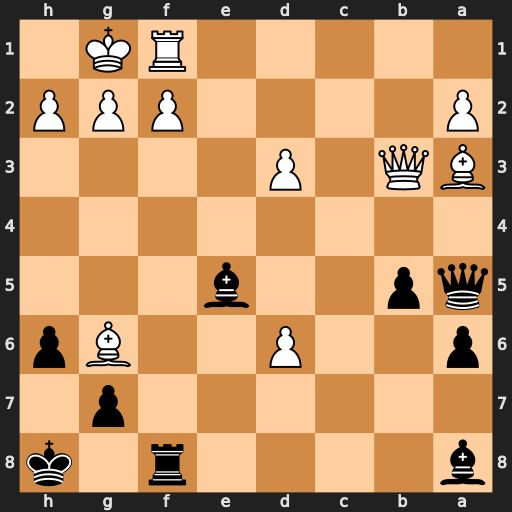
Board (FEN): b4r1k/6p1/p2P2Bp/qp2b3/8/BQ1P4/P4PPP/5RK1
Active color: b
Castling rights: -
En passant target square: -
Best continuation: Rxf2 Qc2 Rxg2+